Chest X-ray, PA view. Patient: 6 years old, sex F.
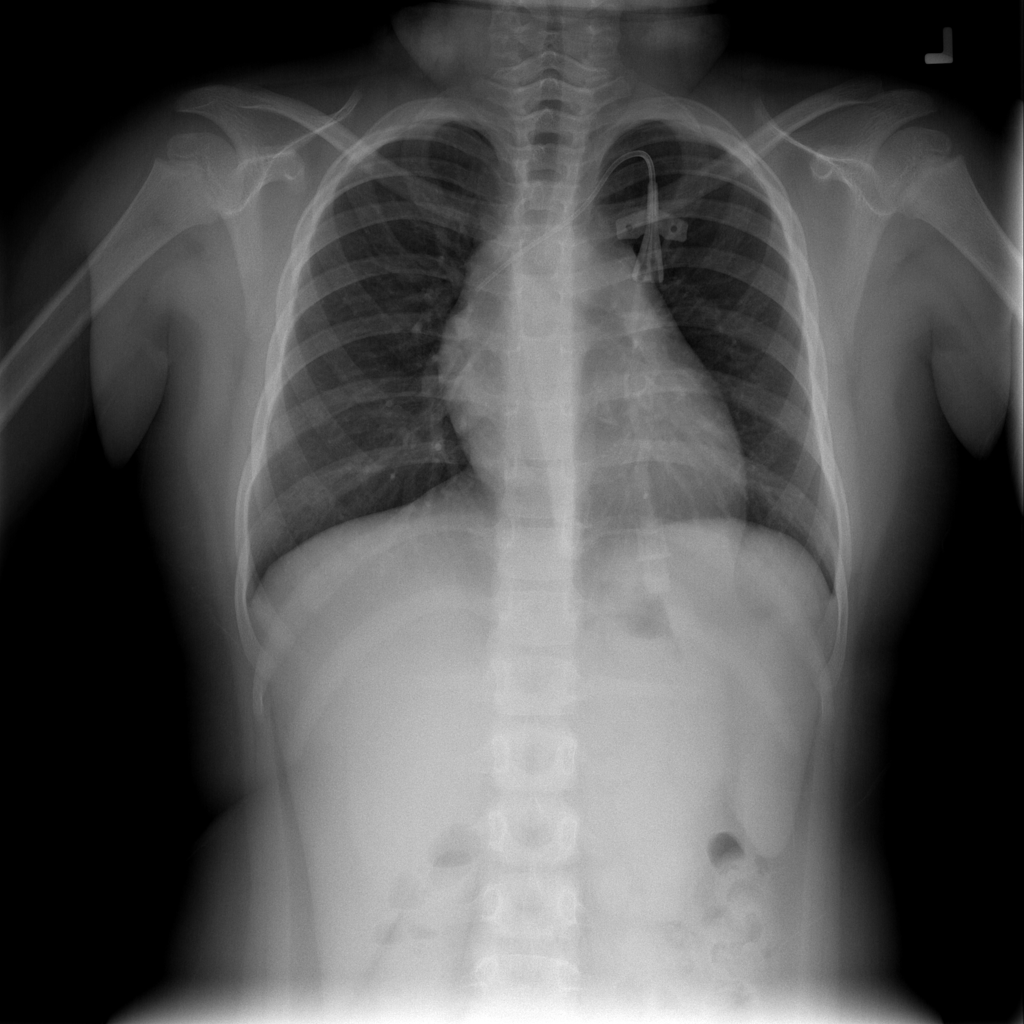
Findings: No Finding